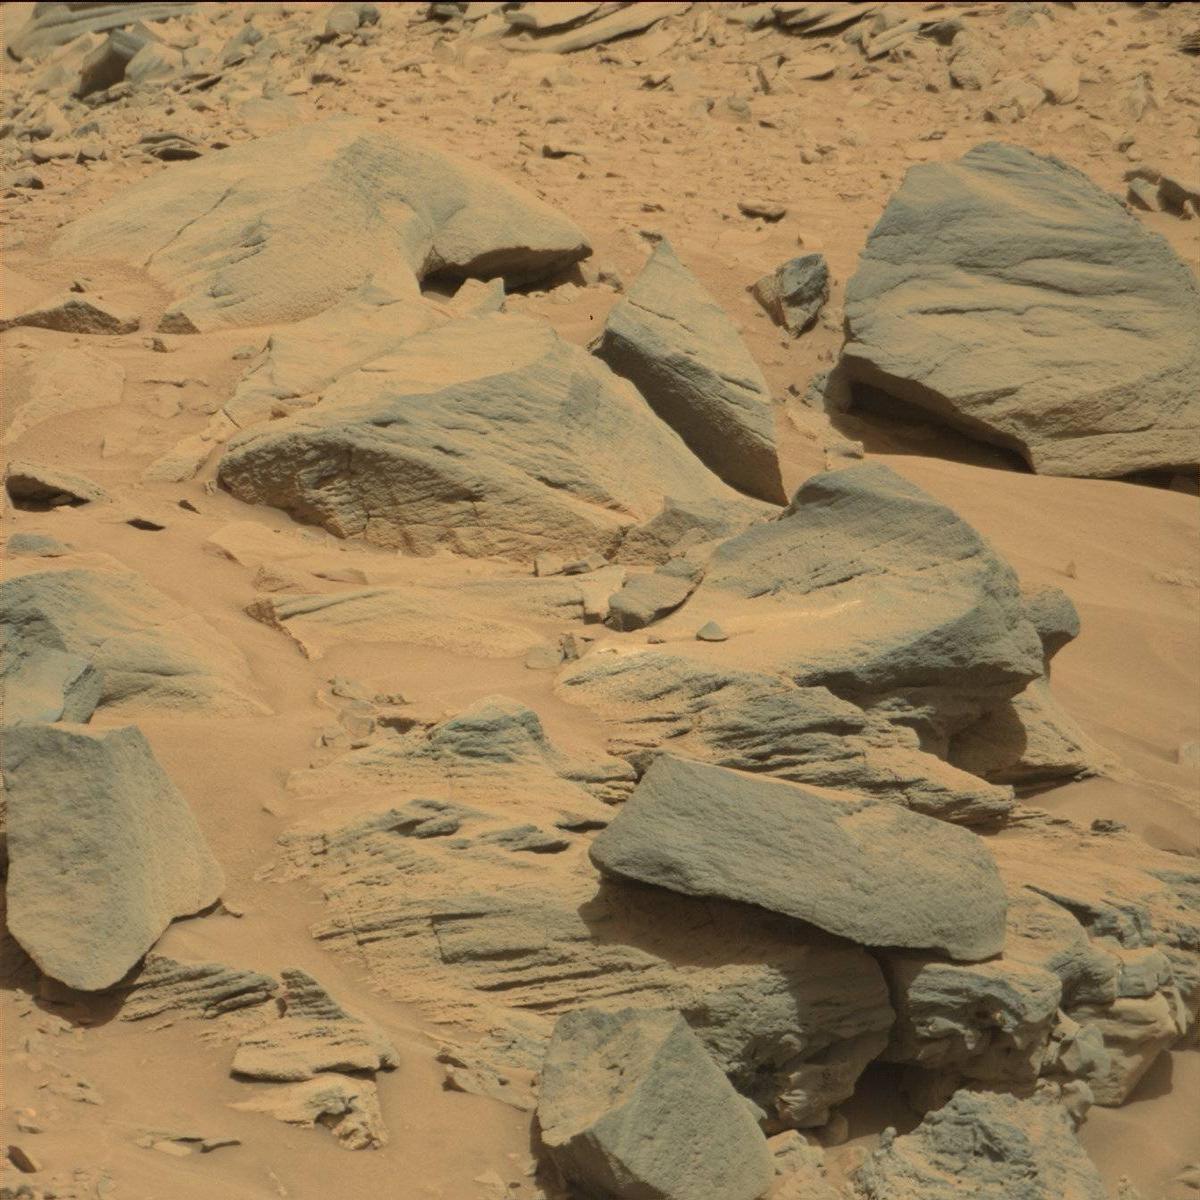
Terrain classes present: Bedrock, Rock, Sand / Soil